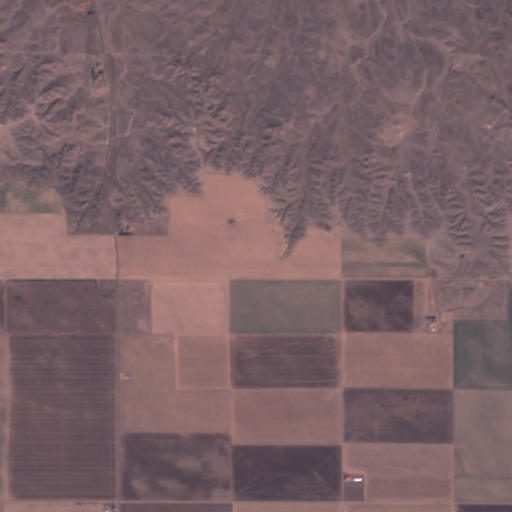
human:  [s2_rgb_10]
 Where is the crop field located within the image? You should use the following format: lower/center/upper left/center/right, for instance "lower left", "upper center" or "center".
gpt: There is no crop field in the image.